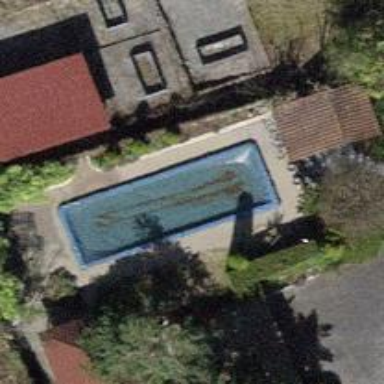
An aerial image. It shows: Swimming pool located in leisure land.